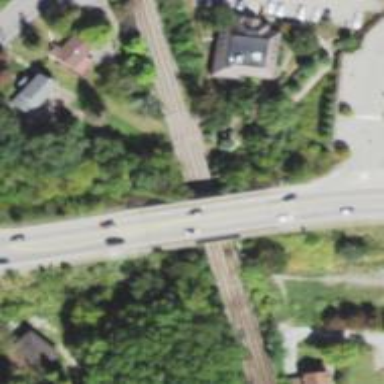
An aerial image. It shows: Railway crossing.